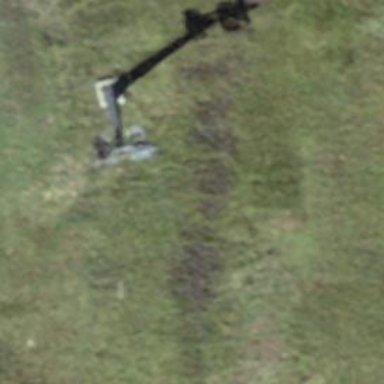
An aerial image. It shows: Pylon used for aerialway.